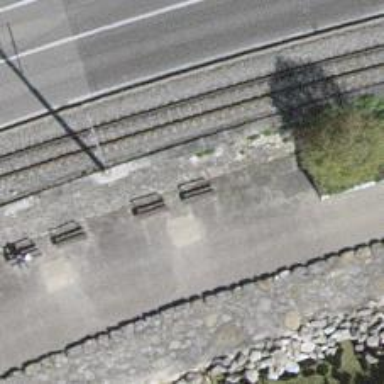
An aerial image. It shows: Brown bench.